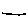
Label: line